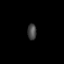
Tissue: prostate
Cell type: T cells
Senescence score: 0.783
Nuclear area (px): 143
Mean DAPI intensity: 68.776